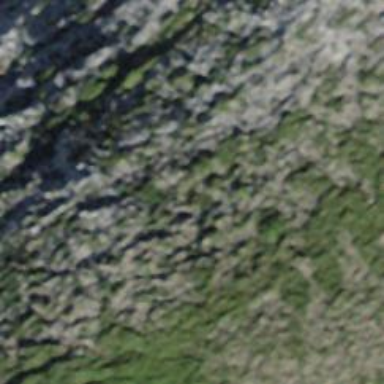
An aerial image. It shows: Natural cliff.